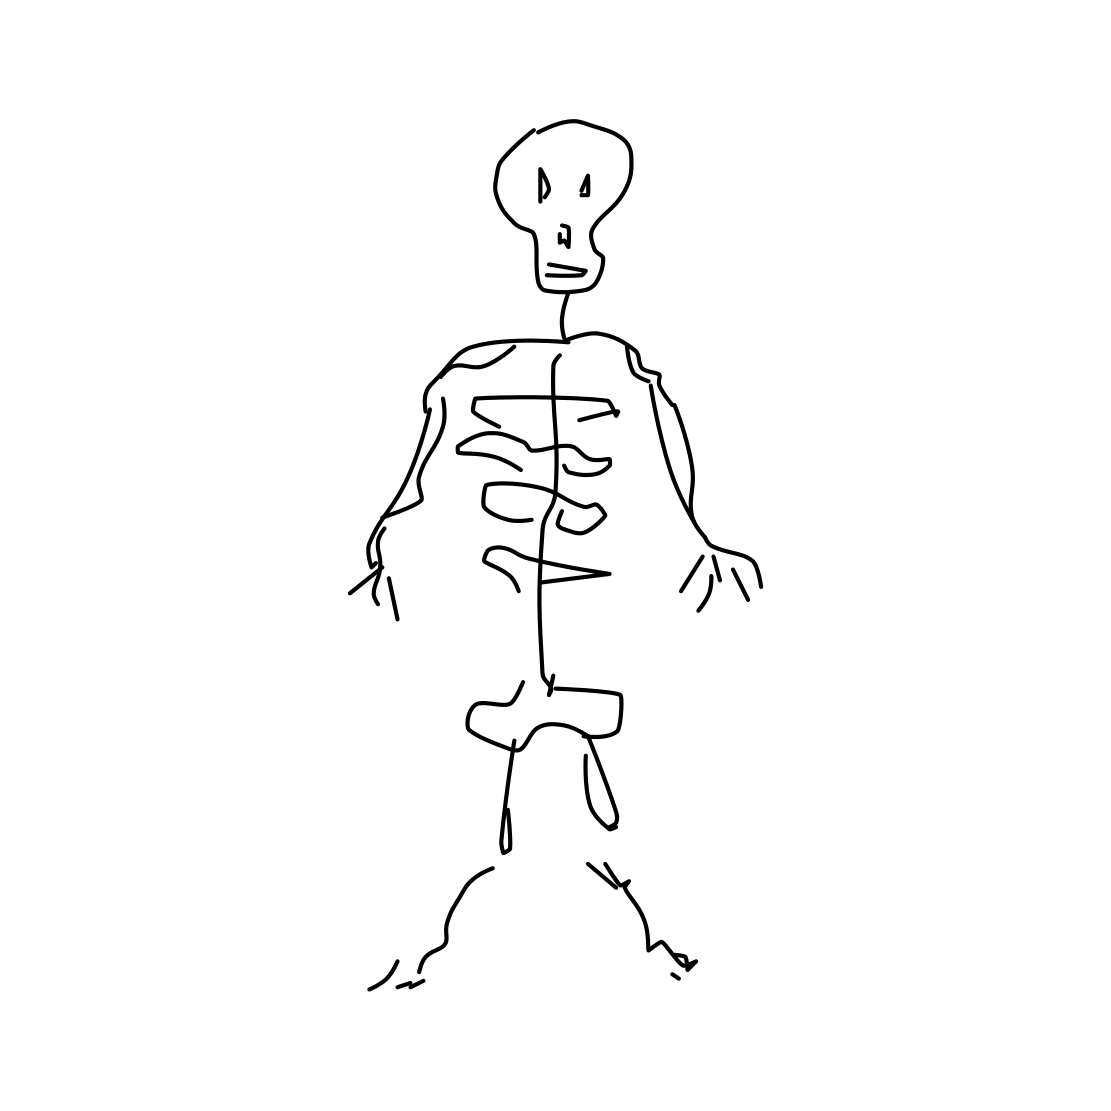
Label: human-skeleton